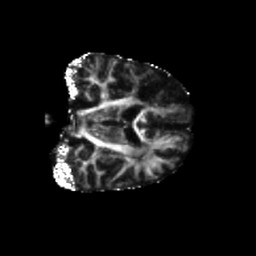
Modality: FA
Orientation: coronal
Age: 75
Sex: male
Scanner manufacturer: siemens
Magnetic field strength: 3 T
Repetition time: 5.47 s
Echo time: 0.0854 s